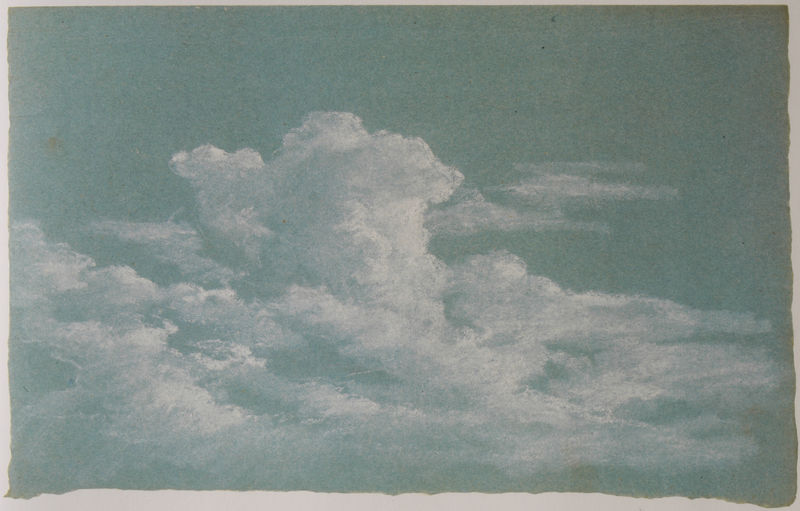
Titel: Wolkenstudie
Künstler: Johann Georg von Dillis
Standort: München
Institution: Staatliche Graphische Sammlung
Schlagwörter: blau, dunkel, gemälde, gewitter, gott, himmel, schatten, wasser, weiß, wolken, aquarell, grün, impressionismus, landschaft, ausschnitt, bewegung, frankreich, grau, hell, kreide, licht, pastell, skizze, türkis, zeichnung, tier, wolke, malerei, muster, alt, rahmen, bild, öl, feld, felder, horizont, natur, wind, pastos, sonne, fransen, realismus, blatt, sanft, zart, fliegen, hellblau, himmelblau, papier, studie, abstrakt, fläche, flächen, leer, farbe, formen, grafik, graphik, tag, wasserfarbe, weis, rand, pastös, constable, luft, turner, unwetter, wetter, dick, duktus, detail, streifen, pastellfarben, transparent, foto, tusche, wasserfarben, courbet, gewitterwolken, schweben, tageslicht, traum, acryl, form, schlicht, druck, wolkig, leinwand, heiter, allegorie, entwurf, pinsel, tinte, fleck, flecken, dramatik, fließend, grünlich, graublau, plan, plein air, träumen, ränder, cumulus, azur, riss, wolkenhimmel, air, sinnbild, luftig, azurblau, bauschen, wölkchen, kreidezeichnung, schäfchenwolken, grünstich, amboß, john, wolkenstudie, äther, ausgefranst, flocken, wolkenformation, kumulus, himmelstück, wolkenbild, pastellmalerei, bewgeung, dtreifen, graue bassis, himmel formaton, himmelswolken, leicht groen, leicht gruen, streiefn, valenciennes, wolkenstück, 1900, aqualrell, walken, zirrus, schönwetterwolke, weißel, azurt, ferderwolken, zirrhen, stratos